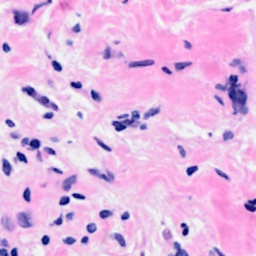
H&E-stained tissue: Breast